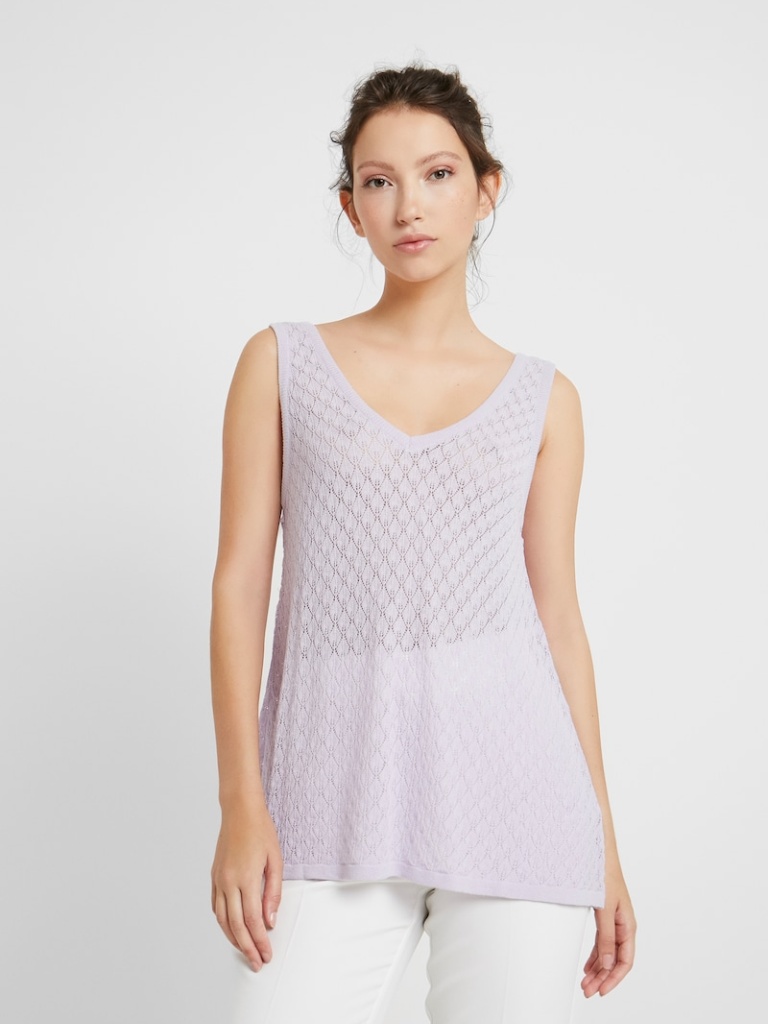
knit relaxed sleeveless hip length Untucked v-neck vest